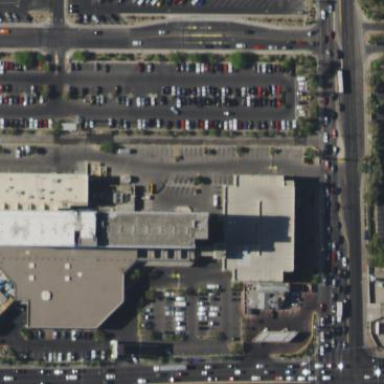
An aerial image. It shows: Retail area.